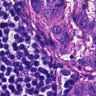
Metastatic tissue present: yes